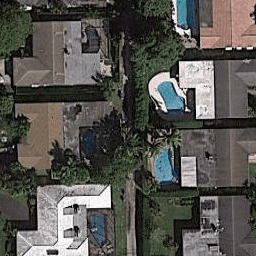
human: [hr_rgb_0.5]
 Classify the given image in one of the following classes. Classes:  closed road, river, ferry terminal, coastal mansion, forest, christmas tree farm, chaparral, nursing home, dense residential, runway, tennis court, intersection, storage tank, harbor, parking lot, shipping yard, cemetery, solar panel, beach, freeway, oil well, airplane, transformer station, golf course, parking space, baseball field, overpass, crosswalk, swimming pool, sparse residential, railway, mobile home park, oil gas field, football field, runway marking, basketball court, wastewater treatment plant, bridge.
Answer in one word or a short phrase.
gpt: coastal mansion